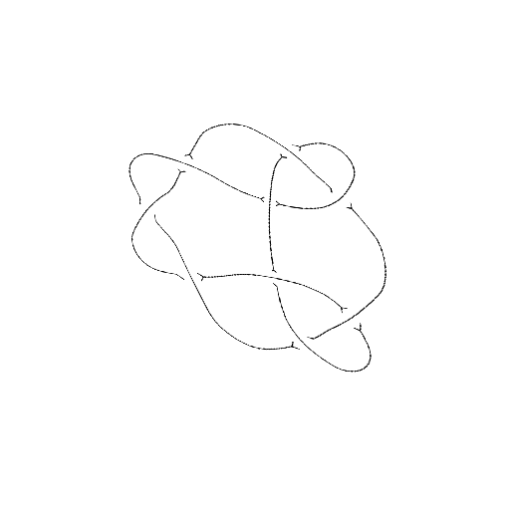
Crossing number: 9